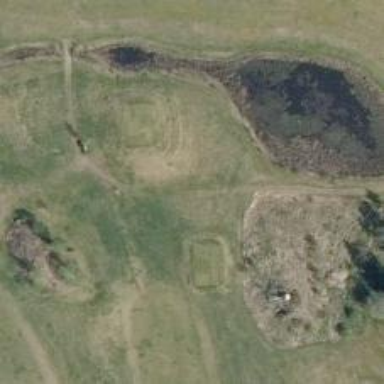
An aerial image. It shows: Path for both roads and golfers.